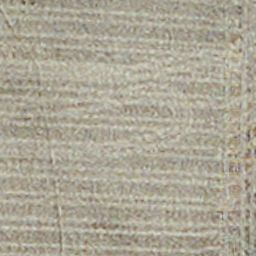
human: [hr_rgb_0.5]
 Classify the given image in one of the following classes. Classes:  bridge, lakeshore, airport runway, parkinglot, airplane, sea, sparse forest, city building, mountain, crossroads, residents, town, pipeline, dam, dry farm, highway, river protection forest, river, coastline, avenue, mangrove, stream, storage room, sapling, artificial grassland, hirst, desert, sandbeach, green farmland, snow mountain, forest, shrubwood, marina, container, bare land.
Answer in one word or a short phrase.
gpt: dry farm